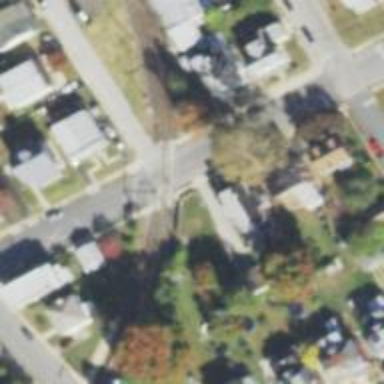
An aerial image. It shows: Railway crossing.